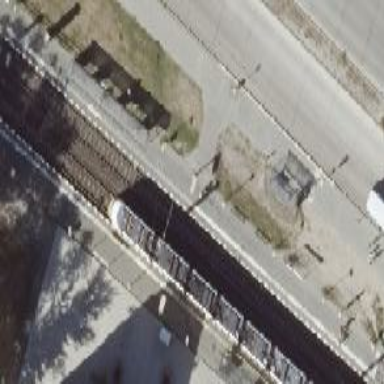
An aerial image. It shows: Platform for public transport with shelter. This railway platform is for trams.